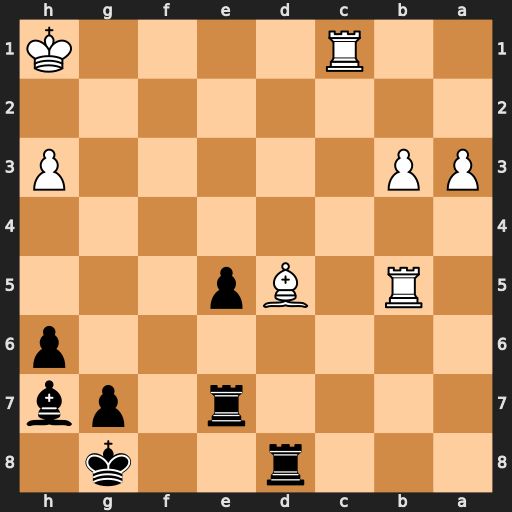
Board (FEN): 3r2k1/4r1pb/7p/1R1Bp3/8/PP5P/8/2R4K
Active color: b
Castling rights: -
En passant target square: -
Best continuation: Rxd5 Rxd5 Be4+ Kg1 Bxd5